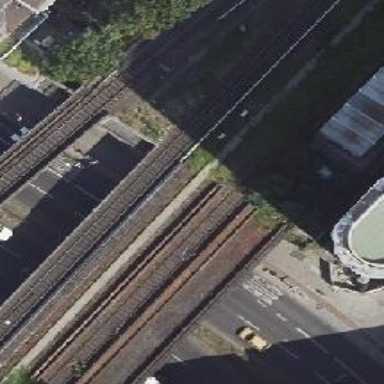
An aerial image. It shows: Bridge for light rail electrified railway.